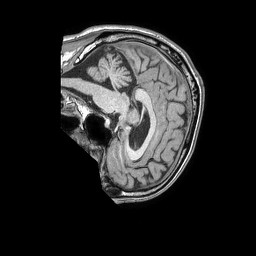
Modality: T1w
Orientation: sagittal
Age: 62
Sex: male
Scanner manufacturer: philips
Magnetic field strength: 1.5 T
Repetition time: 0.007764 s
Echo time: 0.003615 s